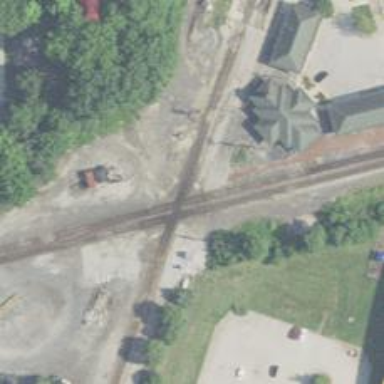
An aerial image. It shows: Abandoned railway.